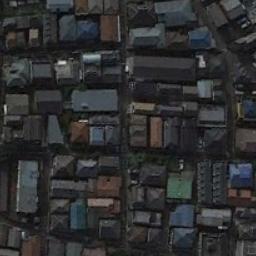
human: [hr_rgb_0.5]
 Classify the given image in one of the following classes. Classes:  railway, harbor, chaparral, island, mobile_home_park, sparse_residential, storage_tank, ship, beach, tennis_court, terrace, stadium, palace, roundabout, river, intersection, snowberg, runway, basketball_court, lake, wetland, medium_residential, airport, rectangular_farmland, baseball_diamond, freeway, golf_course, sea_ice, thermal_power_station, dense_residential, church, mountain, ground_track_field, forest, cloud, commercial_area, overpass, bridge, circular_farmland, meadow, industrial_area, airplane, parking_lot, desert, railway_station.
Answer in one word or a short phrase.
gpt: dense_residential